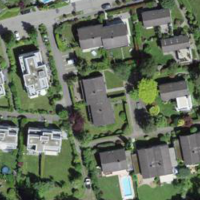
EUNIS habitat code: 55
Species observed at this site:
Equisetum hyemale